Question: I am plotting sin wave in gnu-plot and taking values of x-axis in milliseconds.
I have been using this code:
'''
set timefmt "%S"
set format x "%.3S"
plot 3*sin(100*pi*x)
'''
The graph that I got is like this:

but i want to show the x-axis ticks as 0,5,10 instead of 0.005, .015.
How can i do that?
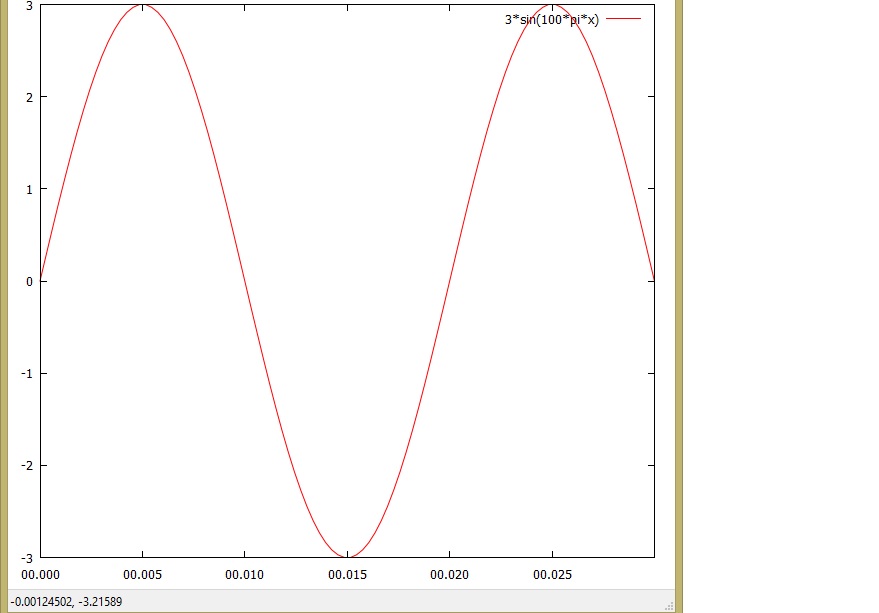
Answer: The '%S' format is only for time data, the 'set timefmt' applies only when reading in a data set.
Basically the x-values are just numbers, you give them a unit and a meaning.
So, if you want to plot '3*sin(100*pi*x)' (with x being seconds), but want to have the xrange given in milliseconds you must replace 'x' with 'x/1000.0':
'''
plot 3*sin(x * 10.0/pi)
'''